Question: Please see the mock-up below:

I would like to create this kind of edit text control with two drawable objects. One image is on the left side just showing a search icon. The other image is on the right side and is lined up with the search icon and search text. The search text editor is between the two images.
How can I go about creating an edit text like in the image above?
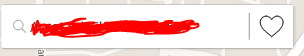
Answer: I would probably create a custom view extending 'LinearLayout'. And use some kind of layout like this.
'''
<LinearLayout
android:layout_width="match_parent"
android:layout_height="wrap_content"
android:orientation="horizontal">
<ImageView/> <!-- For search icon -->
<EditText/> <!-- with custom background which has alpha 0 -->
<View/> <!-- for the divider -->
<ImageView/> <!-- for heart icon -->
</LinearLayout>
'''
And my custom class
'''
public class CustomEditText extends LinearLayout {
private EditText editText;
// Other views if necessary
public CustomEditText(Context context) {
LayoutInflater inflater = (LayoutInflater) context
.getSystemService(Context.LAYOUT_INFLATER_SERVICE);
inflater.inflate(R.layout.custom_layout,
this, true);
editText = (EditText)findViewById(R.id.my_edittext_id);
}
public String getText() {
return editText.getText().toString();
}
}
'''
You can make it more interactive by adding 'TextWatcher' and listeners.